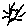
Label: sun